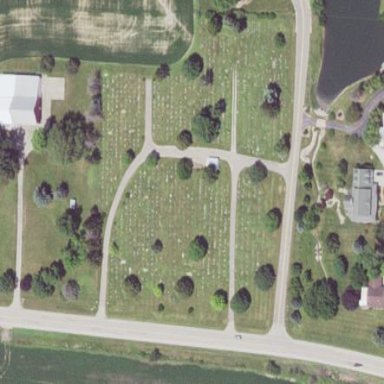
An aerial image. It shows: Cemetery.